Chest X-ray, PA view. Patient: 38 years old, sex F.
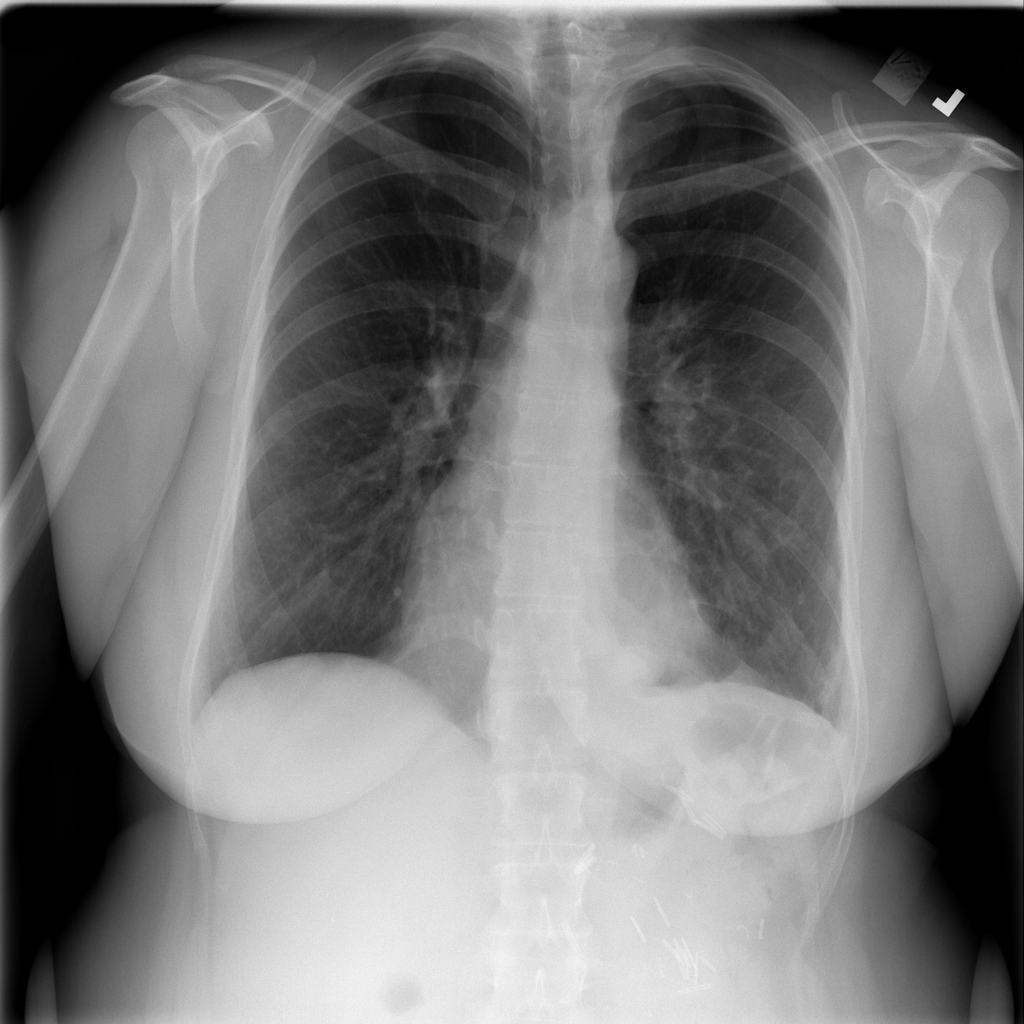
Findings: No Finding